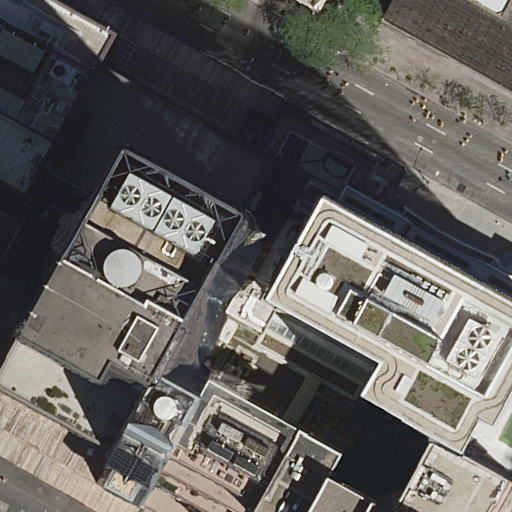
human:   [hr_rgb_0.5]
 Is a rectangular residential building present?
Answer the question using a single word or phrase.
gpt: yes

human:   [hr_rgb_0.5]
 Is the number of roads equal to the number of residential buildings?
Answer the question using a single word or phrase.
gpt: no

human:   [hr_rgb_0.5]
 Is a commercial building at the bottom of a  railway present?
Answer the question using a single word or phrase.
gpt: no

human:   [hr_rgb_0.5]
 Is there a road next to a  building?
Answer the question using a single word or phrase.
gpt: yes

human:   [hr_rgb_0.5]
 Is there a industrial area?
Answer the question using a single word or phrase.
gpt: no

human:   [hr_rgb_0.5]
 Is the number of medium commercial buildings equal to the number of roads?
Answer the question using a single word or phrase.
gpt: no

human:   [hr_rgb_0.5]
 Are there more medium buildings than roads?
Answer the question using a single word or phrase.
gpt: yes

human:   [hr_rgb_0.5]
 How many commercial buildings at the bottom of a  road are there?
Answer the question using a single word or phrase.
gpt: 1

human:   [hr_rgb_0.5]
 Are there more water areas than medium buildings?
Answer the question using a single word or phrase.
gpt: no

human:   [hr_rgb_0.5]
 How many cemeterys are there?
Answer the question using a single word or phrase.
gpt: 0

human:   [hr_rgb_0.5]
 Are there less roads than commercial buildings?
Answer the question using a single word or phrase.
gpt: no

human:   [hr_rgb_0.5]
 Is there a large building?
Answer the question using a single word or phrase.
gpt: yes

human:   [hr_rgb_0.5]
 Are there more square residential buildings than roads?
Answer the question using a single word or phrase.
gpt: no

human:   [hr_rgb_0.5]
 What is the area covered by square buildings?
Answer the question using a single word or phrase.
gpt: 0m2

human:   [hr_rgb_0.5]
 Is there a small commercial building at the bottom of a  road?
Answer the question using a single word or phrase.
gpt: yes

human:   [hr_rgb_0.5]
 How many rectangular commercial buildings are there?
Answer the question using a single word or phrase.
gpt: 2

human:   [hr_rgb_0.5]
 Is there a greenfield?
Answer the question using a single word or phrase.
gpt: no

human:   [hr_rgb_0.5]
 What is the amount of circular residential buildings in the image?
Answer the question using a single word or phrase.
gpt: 0

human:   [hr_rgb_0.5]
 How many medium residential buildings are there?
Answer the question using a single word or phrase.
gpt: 4

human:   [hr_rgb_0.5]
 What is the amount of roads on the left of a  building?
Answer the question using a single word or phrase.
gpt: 2

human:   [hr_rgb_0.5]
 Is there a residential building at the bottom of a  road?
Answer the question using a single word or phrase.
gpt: yes

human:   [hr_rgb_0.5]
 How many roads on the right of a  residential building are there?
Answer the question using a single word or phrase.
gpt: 2

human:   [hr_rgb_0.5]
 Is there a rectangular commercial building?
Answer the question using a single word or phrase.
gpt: yes

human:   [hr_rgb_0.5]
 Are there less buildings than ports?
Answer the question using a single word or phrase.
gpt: no

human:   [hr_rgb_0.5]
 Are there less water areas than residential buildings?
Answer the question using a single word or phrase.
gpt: yes

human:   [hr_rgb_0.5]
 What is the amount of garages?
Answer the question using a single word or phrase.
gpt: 0

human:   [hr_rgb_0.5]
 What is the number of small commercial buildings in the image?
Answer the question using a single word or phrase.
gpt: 1

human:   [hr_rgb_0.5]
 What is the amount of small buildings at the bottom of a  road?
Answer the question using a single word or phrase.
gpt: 1

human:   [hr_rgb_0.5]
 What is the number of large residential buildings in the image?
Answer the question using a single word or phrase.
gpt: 5

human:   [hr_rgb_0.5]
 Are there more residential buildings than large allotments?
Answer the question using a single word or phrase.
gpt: yes

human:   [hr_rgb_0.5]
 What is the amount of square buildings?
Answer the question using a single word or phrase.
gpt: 0

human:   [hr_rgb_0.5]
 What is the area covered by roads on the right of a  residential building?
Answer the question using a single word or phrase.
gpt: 0m2

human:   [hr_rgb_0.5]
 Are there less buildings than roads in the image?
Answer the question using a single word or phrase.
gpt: no

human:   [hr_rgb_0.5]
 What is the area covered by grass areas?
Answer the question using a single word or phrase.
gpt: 0m2

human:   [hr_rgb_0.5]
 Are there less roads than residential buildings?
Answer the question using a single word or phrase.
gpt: yes

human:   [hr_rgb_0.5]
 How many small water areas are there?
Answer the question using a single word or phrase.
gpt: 0